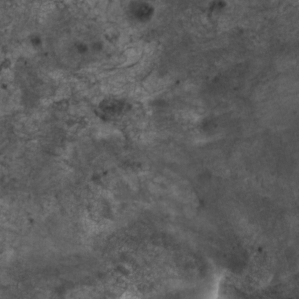
Label: non_frost